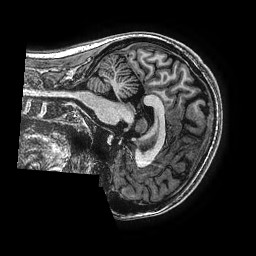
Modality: T1w
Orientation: sagittal
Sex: female
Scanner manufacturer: ge
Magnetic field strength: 3 T
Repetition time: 0.00766 s
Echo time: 0.003476 s